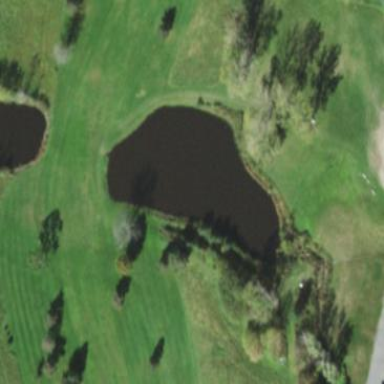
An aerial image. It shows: Water hazard on golf course. The hazard is natural water feature.